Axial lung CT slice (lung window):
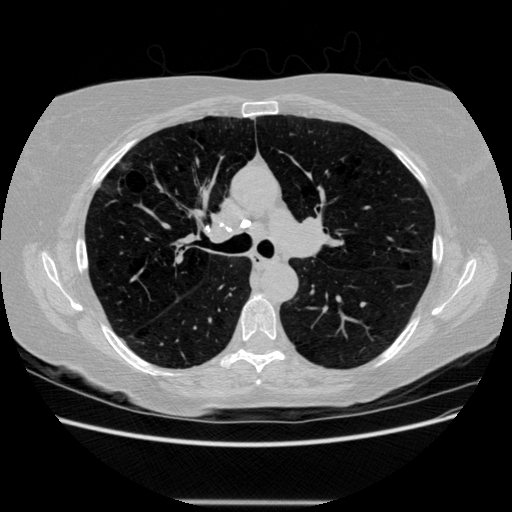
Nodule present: no